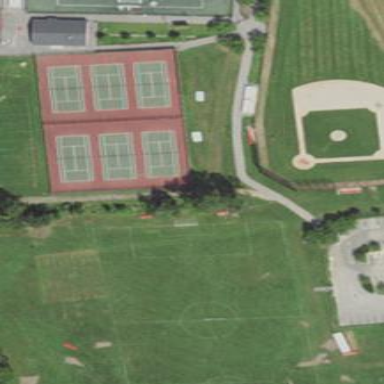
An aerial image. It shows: Tennis court on pitch designated for leisure land.